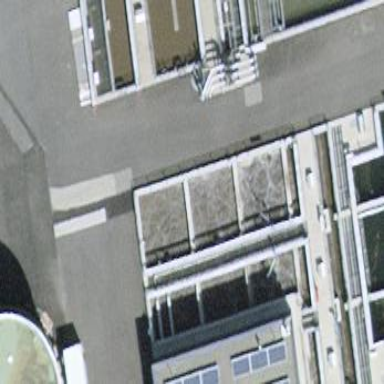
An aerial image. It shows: Body of wastewater.